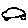
Label: car